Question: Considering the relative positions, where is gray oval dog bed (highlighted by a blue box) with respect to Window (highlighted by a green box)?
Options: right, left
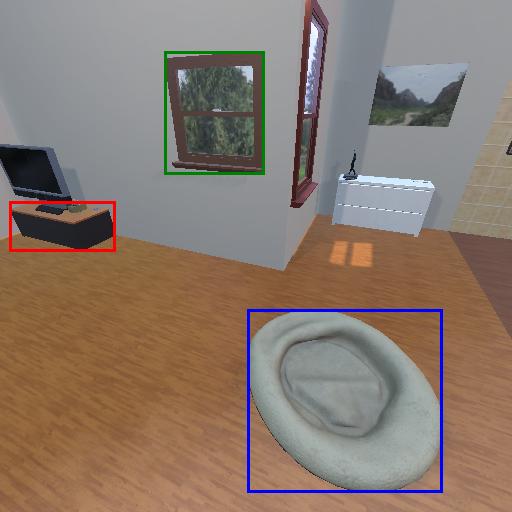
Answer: right